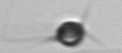
Label: Acanthoica_quattrospina